Question: I am trying to generate pdf using Dompdf. I have the following script for the design of my generated pdf.
'''
<html>
<head>
<style>
@page { margin: 180px 50px; }
#header { position: fixed; left: 0px; top: -180px; right: 0px; height: 120px; background-color: orange; text-align: center; }
#footer { position: fixed; left: 0px; bottom: -180px; right: 0px; height: 150px; background-color: lightblue; }
#footer .page:after { content: counter(page, upper-roman); }
</style>
<body>
<div id="header">
<h1>Charlie Sheen</h1>
</div>
Hi, This is Charlie Sheen <br>
<p> Winning </p>
<p> Winning </p>
<p> Winning </p>
<p> Winning </p>
<p> Winning </p>
<p> Winning </p>
<p> Winning </p>
<div id="footer">
<p class="page">Page </p>
</div>
<div id="content">
<p>the first page</p>
<p style="page-break-before: always;">the second page</p>
</div>
</body>
</html>
'''

When I generate the PDF it looks like the image above. Now my problem is I want my content to start from a little upper than it starts from now. If you notice the image above there is a sentence "Hi, this is charlie Sheen"... I want this to start from a little upper. I have tried to add the following code inside the style but it doesn't work:
'''
#content { position: fixed; margin-top: 0px;}
'''
Would you please kindly help me to get the content start from a little upper?
Thanks in Advance :)
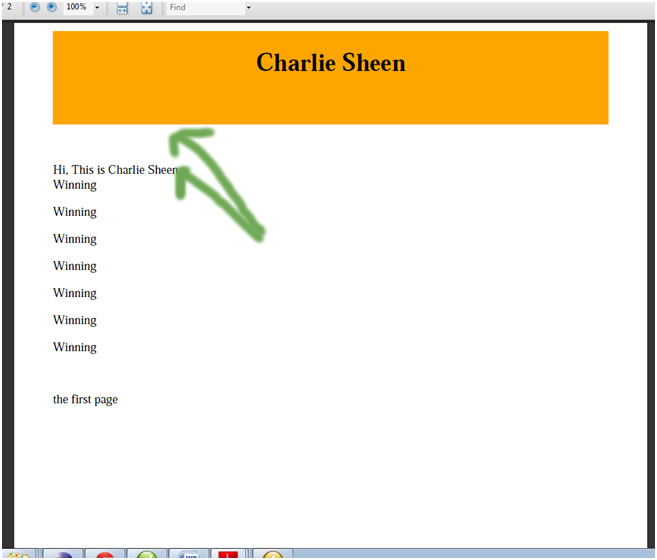
Answer: You're pushing the body in 180px from the top and bottom of the document with '@page { margin: 180px 50px; }'. However, the height of your header is only 120px. So there will naturally be 60px of space between your header and body content. You should either increase the size of your header or decrease the '@page' margins.
'''
<html>
<head>
<style>
@page { margin: 120px 50px; }
#header { position: fixed; left: 0px; top: -120px; right: 0px; height: 120px; background-color: orange; text-align: center; }
#footer { position: fixed; left: 0px; bottom: -120px; right: 0px; height: 150px; background-color: lightblue; }
#footer .page:after { content: counter(page, upper-roman); }
</style>
<body>
<div id="header">
<h1>Charlie Sheen</h1>
</div>
<div id="footer">
<p class="page">Page </p>
</div>
<div id="content">
<p>Winning!</p>
<p style="page-break-before: always;">Winning!</p>
</div>
</body>
</html>
'''
(Your original code, cleaned up a bit.)